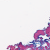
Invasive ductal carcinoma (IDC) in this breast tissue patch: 0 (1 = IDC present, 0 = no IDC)